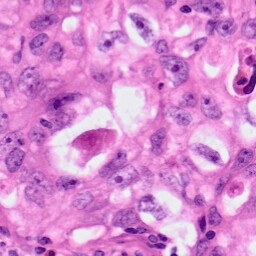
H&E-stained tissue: Lung